Question: Hi every one i am working with Ionic 1 Angularjs. I published my app using geolocation in the app store in November every thing worked fine, since February if you look at the screen shot, the button zoom item ( + / - ) and all the button suggested by google map are missing.
PS : This happens only with ios in android everything works fine
[]
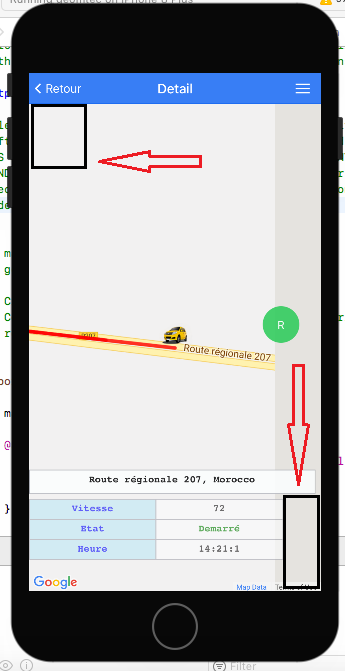
Answer: It's because of latest version of Google Maps JavaScript API.
As of May 15 2018, JavaScript API was updated to 3.32(latest).
<URL>
Now, Temporary solution is below code. Use frozen version of Google Maps JavaScript API.
'''
<script src="https://maps.googleapis.com/maps/api/js?v=3.31&key=YOUR_API_KEY&callback=initMap">
'''